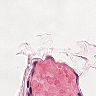
Metastatic tissue present: no